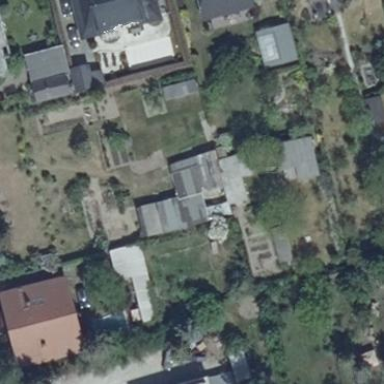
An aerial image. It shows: Shed.